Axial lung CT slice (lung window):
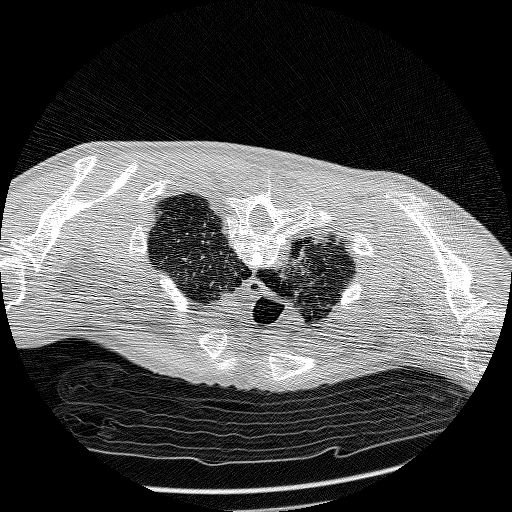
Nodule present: no